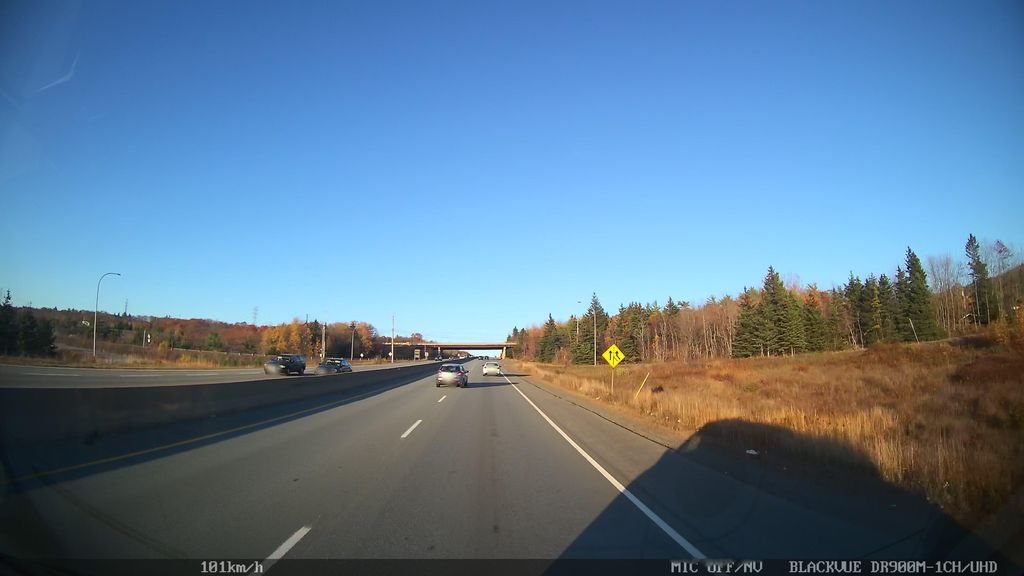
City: halifax